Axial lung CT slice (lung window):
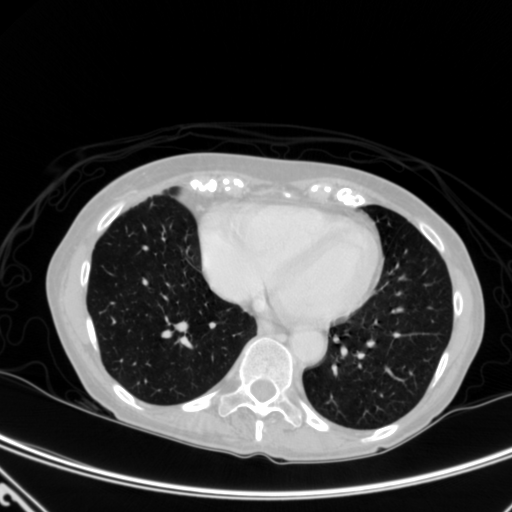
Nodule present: no